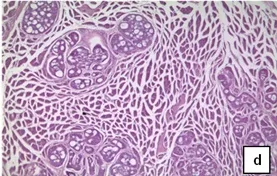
The figures show adenoid cystic carcinoma deeply infiltrating the laryngeal mucosa. The striated muscle. (Hematoxylin - eosin. . 200x).
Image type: pathology (h&e)